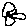
Label: flower